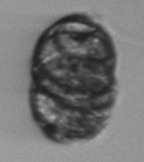
Label: Margalefidinium